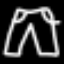
Label: pants